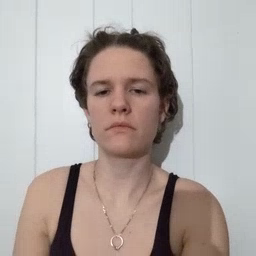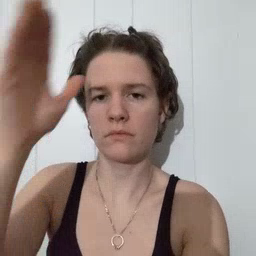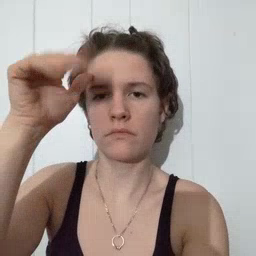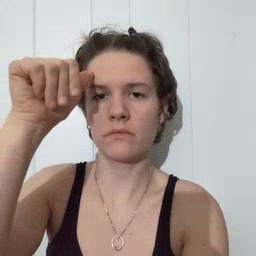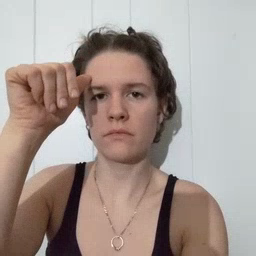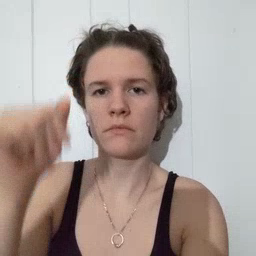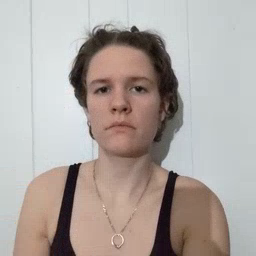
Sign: donkey